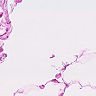
Metastatic tissue present: no